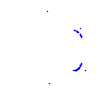
Particle: proton